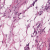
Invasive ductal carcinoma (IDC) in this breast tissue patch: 1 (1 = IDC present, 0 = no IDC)